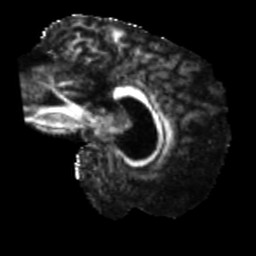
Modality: FA
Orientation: sagittal
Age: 56
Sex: male
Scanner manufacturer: siemens
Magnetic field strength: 3 T
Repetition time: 5.47 s
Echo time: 0.0854 s